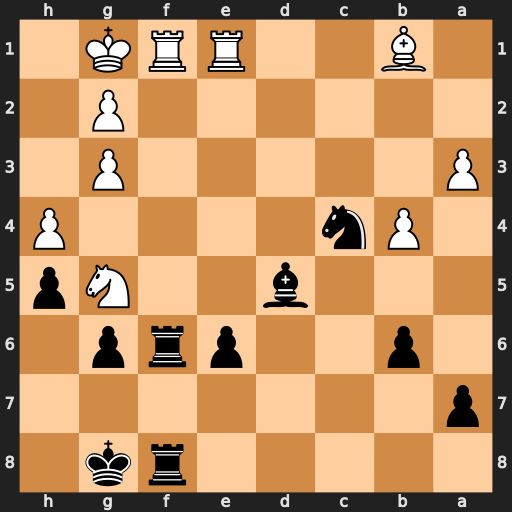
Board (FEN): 5rk1/p7/1p2prp1/3b2Np/1Pn4P/P5P1/6P1/1B2RRK1
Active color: b
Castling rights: -
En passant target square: -
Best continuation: Rxf1+ Rxf1 Rxf1+ Kxf1 Nd2+ Kf2 Nxb1